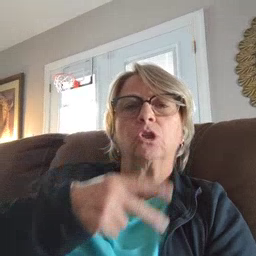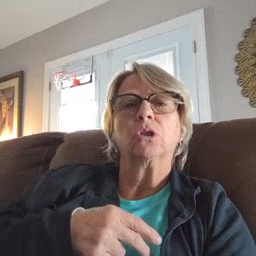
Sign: scissors